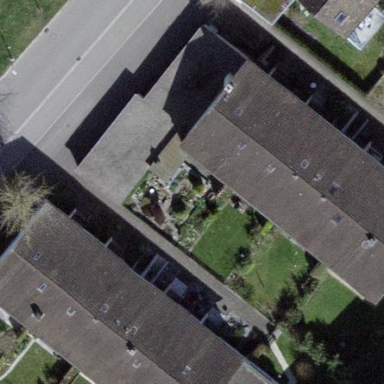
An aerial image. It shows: Building with tiled roof.